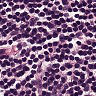
Metastatic tissue present: no